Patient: sex M, age 65
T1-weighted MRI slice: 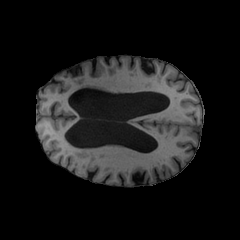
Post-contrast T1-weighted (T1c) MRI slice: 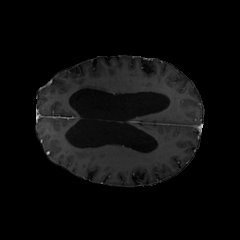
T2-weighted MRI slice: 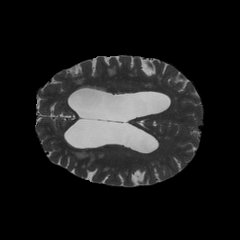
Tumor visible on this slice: no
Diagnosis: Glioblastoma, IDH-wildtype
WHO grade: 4